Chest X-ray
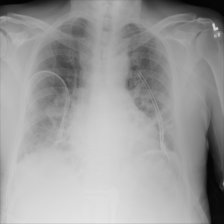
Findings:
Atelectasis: negative
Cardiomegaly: negative
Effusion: negative
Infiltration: positive
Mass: negative
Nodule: negative
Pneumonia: negative
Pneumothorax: negative
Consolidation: negative
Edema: negative
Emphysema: negative
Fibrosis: negative
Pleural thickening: negative
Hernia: negative